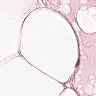
Metastatic tissue present: no